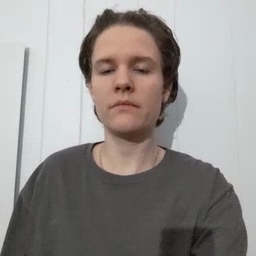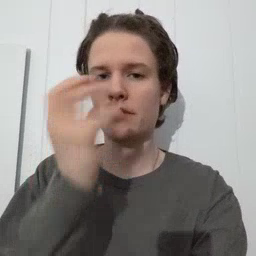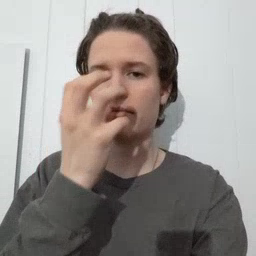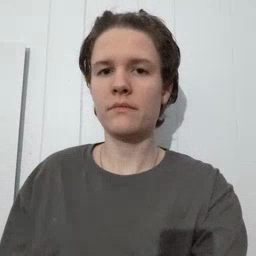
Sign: clown